Question: I am trying to understand the concept of ER modelling, but I do not yet succeed. I have designed the ER model about movie database, but I do not know wheather it is a good design and how to connect the entities:
1. between Actor and Film i want to say "actor can play in each film only once" and at the same time "many actors can play in many movies" -- is it 1 to 1 relation or many to many?
and HOW do we need to think about entities ans relations between them? relations to one user, one film, one actor, one director, or in general?
: should the relation between 'Director' and 'Film' be 1 to many or many to many? I want to say : "one director can have many films && many directors can have may films" ??

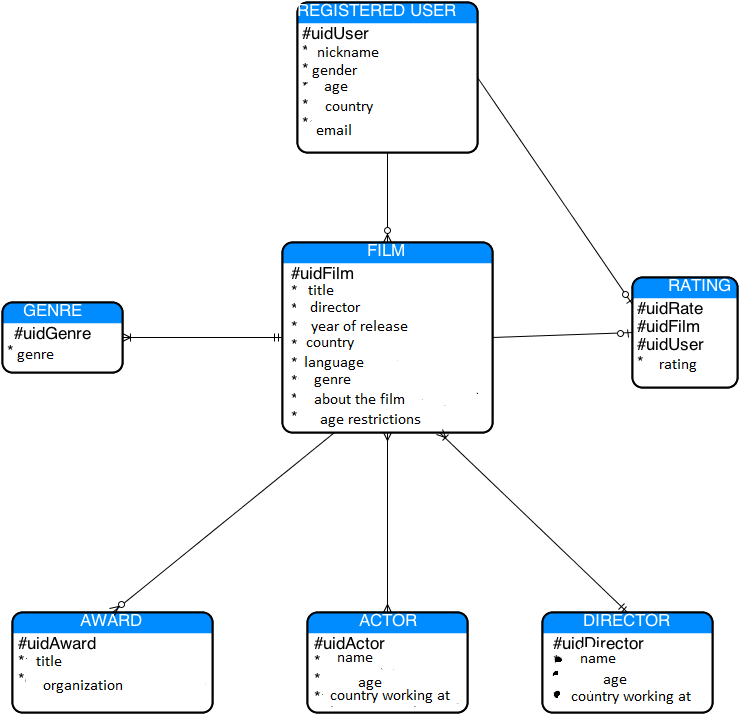
Answer: Think about it like this: There are many movies. There are many actors. It makes sense that you would only want to include each actor in a particular movie once, but otherwise you want to be able to "mix and match" the movies and actors to express the relationship.
Looking at your diagram, you don't seem to have any fields which express the relationship between Film and Actor - those lines need to match actual fields. Read up on foreign keys: <URL>
The relationship between Actor and Movie that you want is actually many-to-many. You can express this with a "join table" (you'd need to add this to your diagram).
Something like this would work:
'''
FilmActor
-------
uidFilm
uidActor
'''
And put a unique constraint on those two fields together so it can't be duplicated (i.e. the same Actor can't appear in a Film twice)